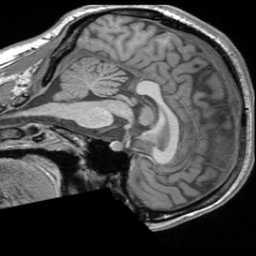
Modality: T1w
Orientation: sagittal
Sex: female